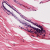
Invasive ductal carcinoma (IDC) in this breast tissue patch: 0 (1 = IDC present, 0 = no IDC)